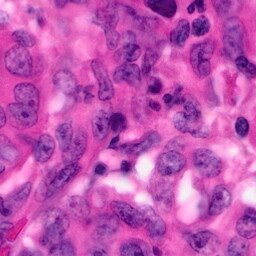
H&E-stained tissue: Pancreatic